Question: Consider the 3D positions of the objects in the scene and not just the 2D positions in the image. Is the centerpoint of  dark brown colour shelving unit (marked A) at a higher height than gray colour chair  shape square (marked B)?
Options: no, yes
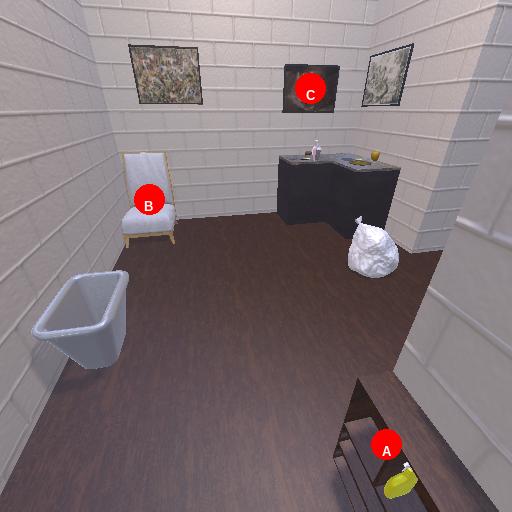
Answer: no